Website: macys
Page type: delivery-shipping
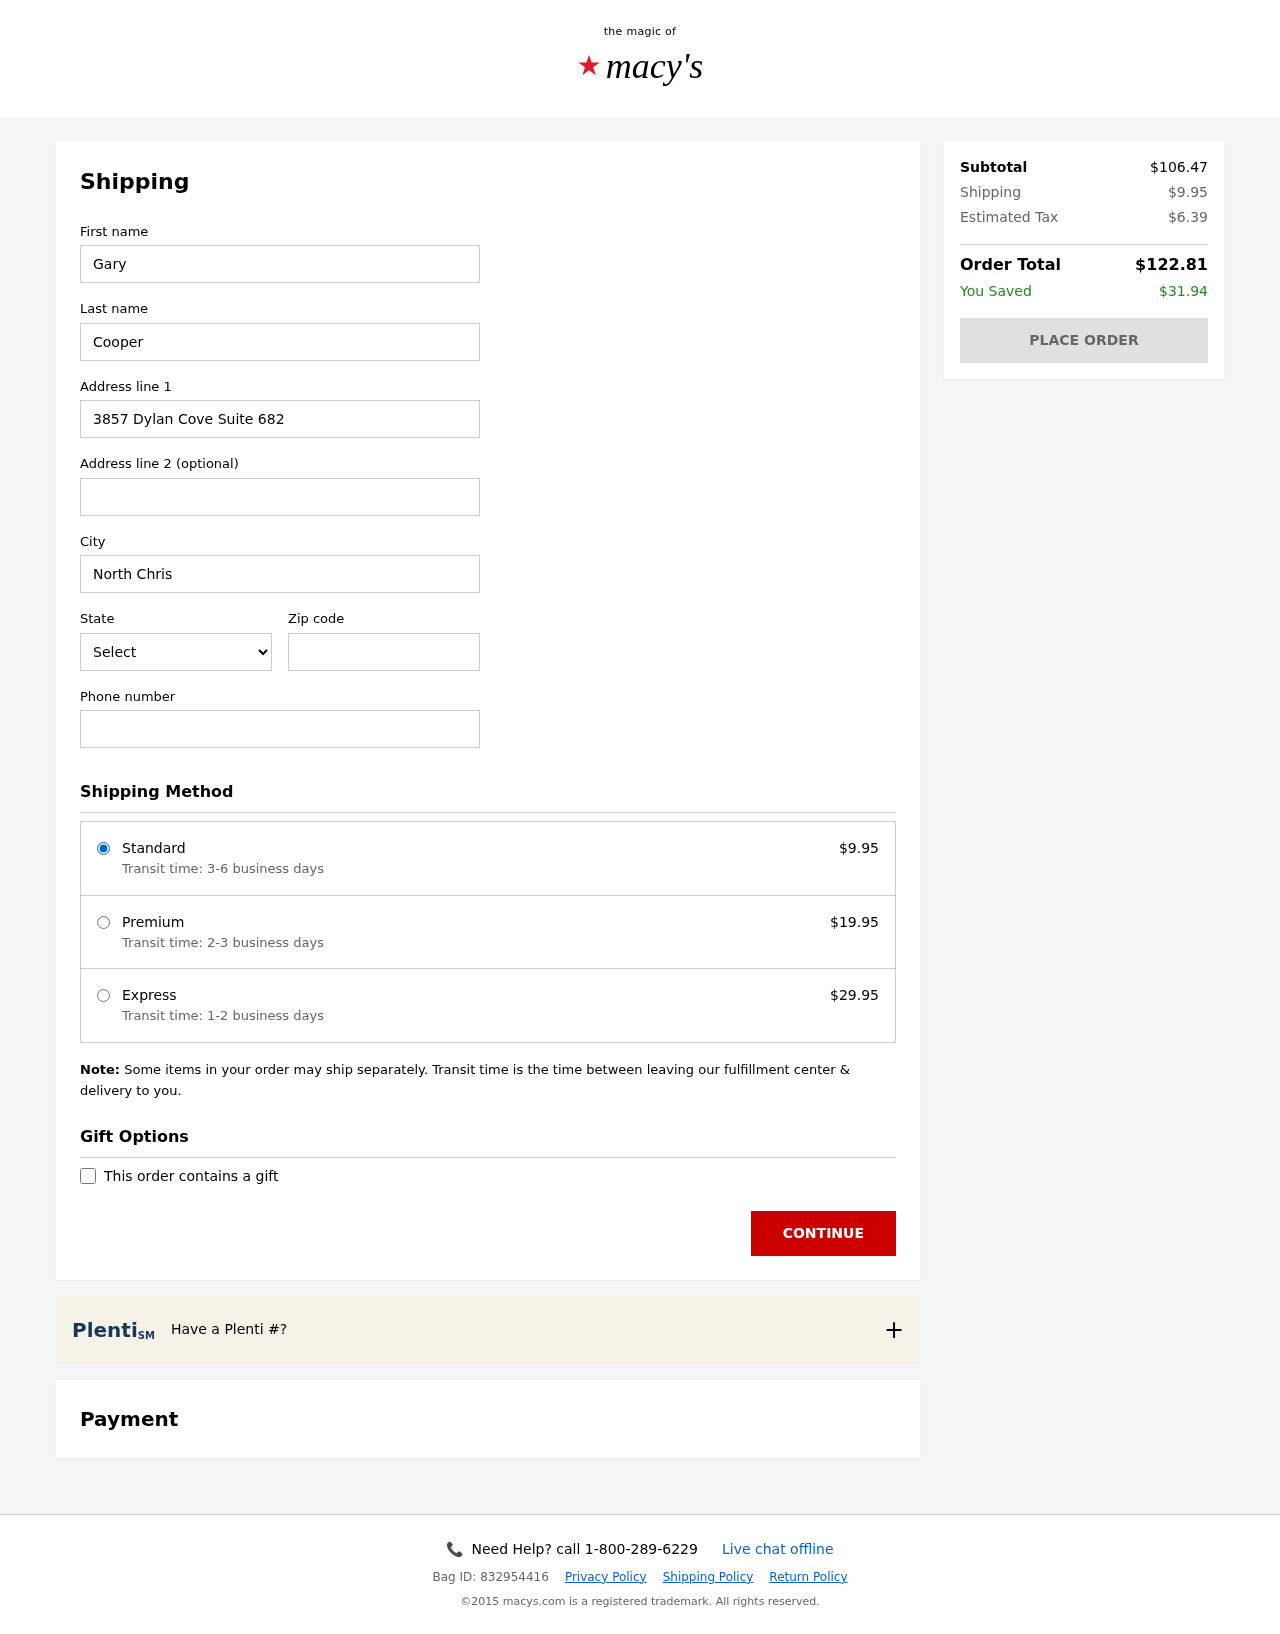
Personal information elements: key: PII_CITY
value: North Christineburgh
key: PII_FIRSTNAME
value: Gary
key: PII_LASTNAME
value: Cooper
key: PII_PHONE
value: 3274118930
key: PII_POSTCODE
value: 17948
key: PII_STATE_ABBR
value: NJ
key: PII_STREET
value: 3857 Dylan Cove Suite 682
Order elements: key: ORDER_SHIPPING_COST
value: $9.95
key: ORDER_SHIPPING_PREMIUM
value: $19.95
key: ORDER_SHIPPING_EXPRESS
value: $29.95
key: ORDER_SUBTOTAL
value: $106.47
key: ORDER_TAX
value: $6.39
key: ORDER_TOTAL
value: $122.81
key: ORDER_SAVINGS
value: $31.94